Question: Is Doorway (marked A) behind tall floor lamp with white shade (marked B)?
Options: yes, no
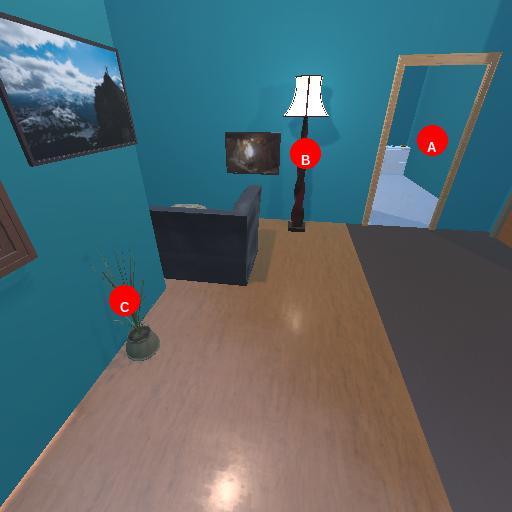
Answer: yes